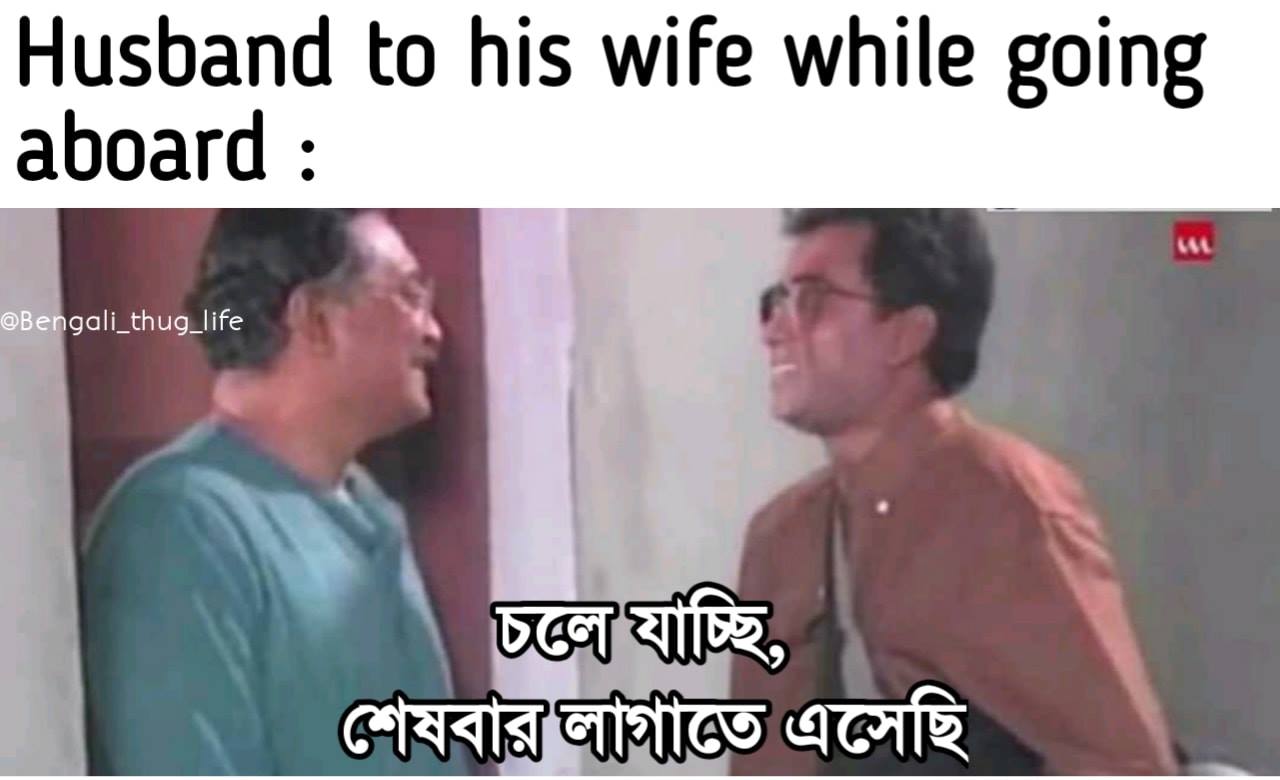
Caption: Husband to his wife while going abroad : চলে যাচ্ছি, শেষবার লাগাতে এসেছি
Label: non-hate